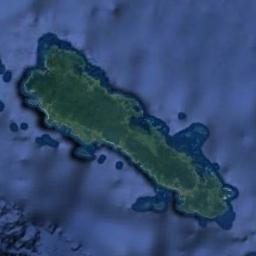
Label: island